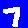
Digit: 7